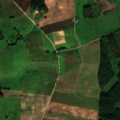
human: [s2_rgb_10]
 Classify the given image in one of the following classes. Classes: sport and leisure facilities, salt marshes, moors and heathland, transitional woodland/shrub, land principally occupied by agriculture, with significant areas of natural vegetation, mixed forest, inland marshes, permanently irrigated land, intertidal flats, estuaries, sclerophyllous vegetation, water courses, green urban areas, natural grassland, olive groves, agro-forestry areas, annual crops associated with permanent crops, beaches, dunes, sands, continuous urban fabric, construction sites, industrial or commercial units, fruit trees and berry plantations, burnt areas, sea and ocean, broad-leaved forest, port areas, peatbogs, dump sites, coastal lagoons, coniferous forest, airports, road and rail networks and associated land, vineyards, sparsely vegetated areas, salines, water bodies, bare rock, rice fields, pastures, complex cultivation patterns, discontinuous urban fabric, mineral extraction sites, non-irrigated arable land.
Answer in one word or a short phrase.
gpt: non-irrigated arable land, pastures, complex cultivation patterns, land principally occupied by agriculture, with significant areas of natural vegetation, broad-leaved forest